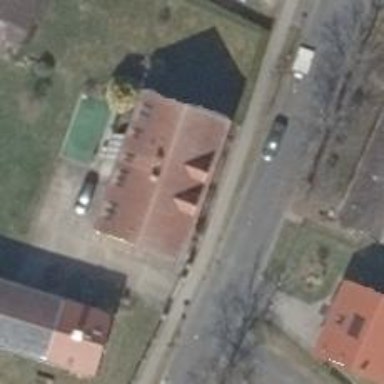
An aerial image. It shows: Apartment for tourism purposes.